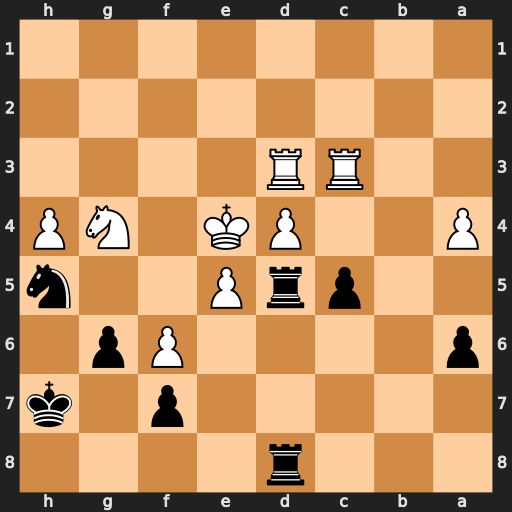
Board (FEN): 3r4/5p1k/p4Pp1/2prP2n/P2PK1NP/2RR4/8/8
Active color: b
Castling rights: -
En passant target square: -
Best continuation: Rxd4+ Rxd4 Rxd4+